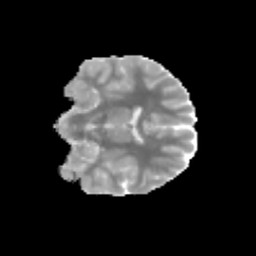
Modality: MD
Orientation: coronal
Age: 11
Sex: male
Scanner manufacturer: siemens
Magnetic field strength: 3 T
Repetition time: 3.8 s
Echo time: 0.07 s